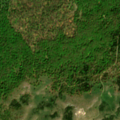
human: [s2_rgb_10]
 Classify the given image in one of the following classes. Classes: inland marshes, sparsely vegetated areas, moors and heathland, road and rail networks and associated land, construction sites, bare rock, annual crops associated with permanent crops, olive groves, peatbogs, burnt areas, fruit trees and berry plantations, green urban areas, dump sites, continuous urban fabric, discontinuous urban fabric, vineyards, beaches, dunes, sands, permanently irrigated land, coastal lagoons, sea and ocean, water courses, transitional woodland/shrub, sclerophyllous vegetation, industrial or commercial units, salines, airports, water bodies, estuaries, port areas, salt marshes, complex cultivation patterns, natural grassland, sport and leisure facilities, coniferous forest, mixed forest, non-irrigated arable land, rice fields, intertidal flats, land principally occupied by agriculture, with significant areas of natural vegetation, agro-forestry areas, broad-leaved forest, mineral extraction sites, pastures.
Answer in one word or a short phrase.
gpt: broad-leaved forest, transitional woodland/shrub, sparsely vegetated areas